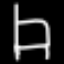
Label: chair